Question: I am trying to figure out why I keep getting bad characters when I import information into my database from a CSV file.
Database is UTF-8 encoding
HTML Page = UTF-8 Encoding (Meta Tag)
What I'm receiving when the file is imported is.

But in the CSV file everything looks clean, and the actual number is <PHONE>
So I don't know what the issue is, my hunch is something to do with a form of trimming but I haven't been able to figure out what it is... any light would be appreciated!
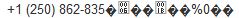
Answer: Well I found out my answer, and it's somewhat embarasing. when my phone number gets put into the database I run it through my cleaner, and then encode the data... But I didn't notice that my database column was set to a small character count... and my encoding was longer that what would be inserted into the database... So in short, I made a my column 64 vs 32 and it solved the problem.
Thank you for your time in trying to help me though!